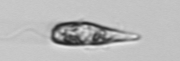
Label: Euglena